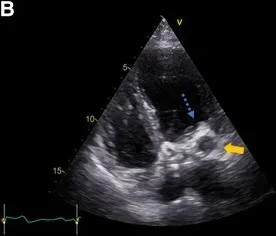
Transthoracic ultrasound, 4-chamber view, during the first and second hospitalizations (A and B, respectively). A hyperechoic cardiac mass on the mitral annulus is demonstrated in both studies (yellow solid arrows), with a clearing in the interior part of the mass, and an appearance of small mobile vegetation (blue dotted arrow), in the latter.
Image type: radiology (ultrasound)